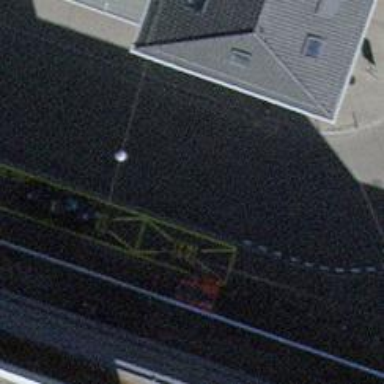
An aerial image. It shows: Taxi stand.